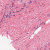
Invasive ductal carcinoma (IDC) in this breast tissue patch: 0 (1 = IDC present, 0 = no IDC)